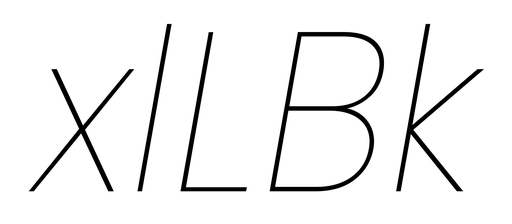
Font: Poppins-ThinItalic